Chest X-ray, AP view. Patient: 59 years old, sex F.
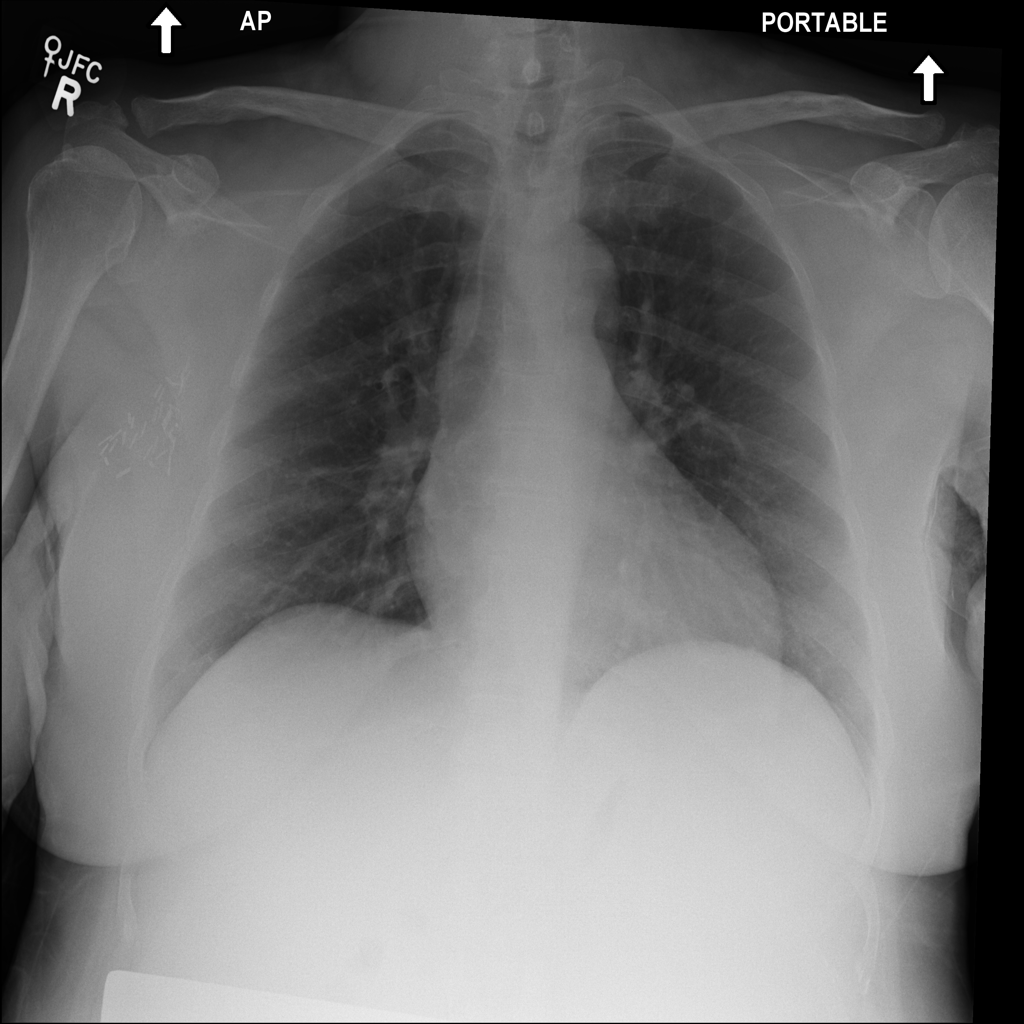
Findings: No Finding